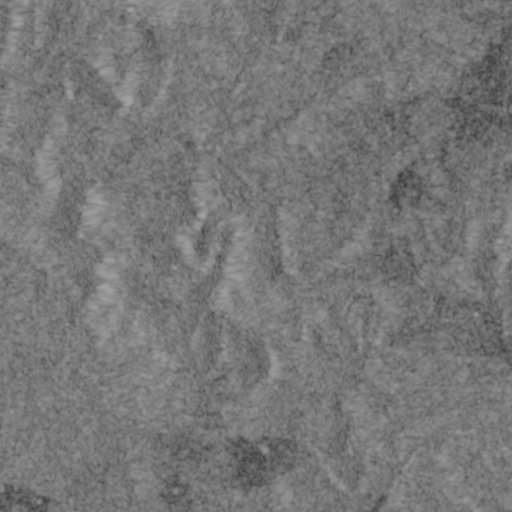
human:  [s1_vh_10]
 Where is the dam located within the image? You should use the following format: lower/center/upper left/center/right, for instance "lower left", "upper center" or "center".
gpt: The dam is located in the lower right of the image.
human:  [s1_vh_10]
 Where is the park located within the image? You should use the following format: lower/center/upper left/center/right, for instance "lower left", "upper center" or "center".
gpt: The park is located in the lower center of the image.
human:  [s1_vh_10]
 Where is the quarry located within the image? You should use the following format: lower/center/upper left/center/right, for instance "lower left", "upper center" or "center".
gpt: There is no quarry in the image.

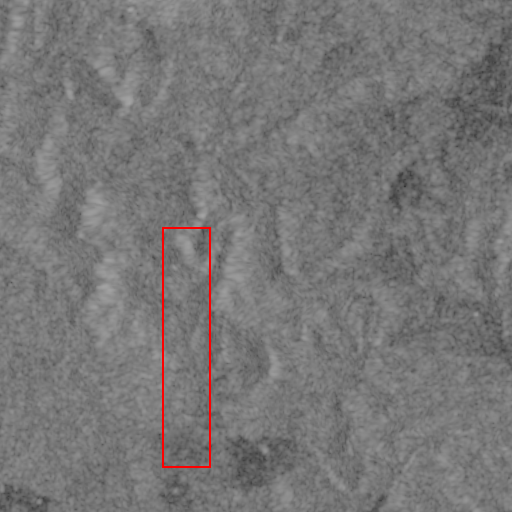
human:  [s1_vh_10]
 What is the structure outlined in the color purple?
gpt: There is no purple outline.
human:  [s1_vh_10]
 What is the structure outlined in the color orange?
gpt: There is no structure outlined in orange.